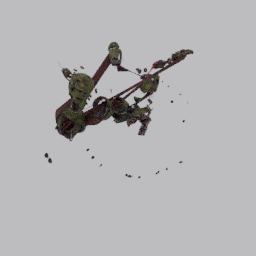
Label: people